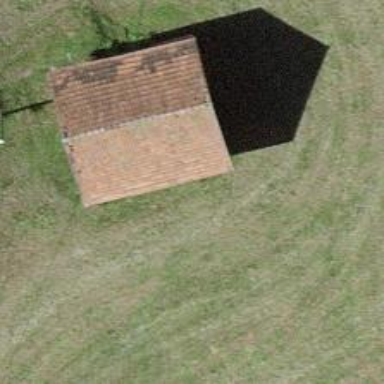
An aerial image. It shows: Shed.